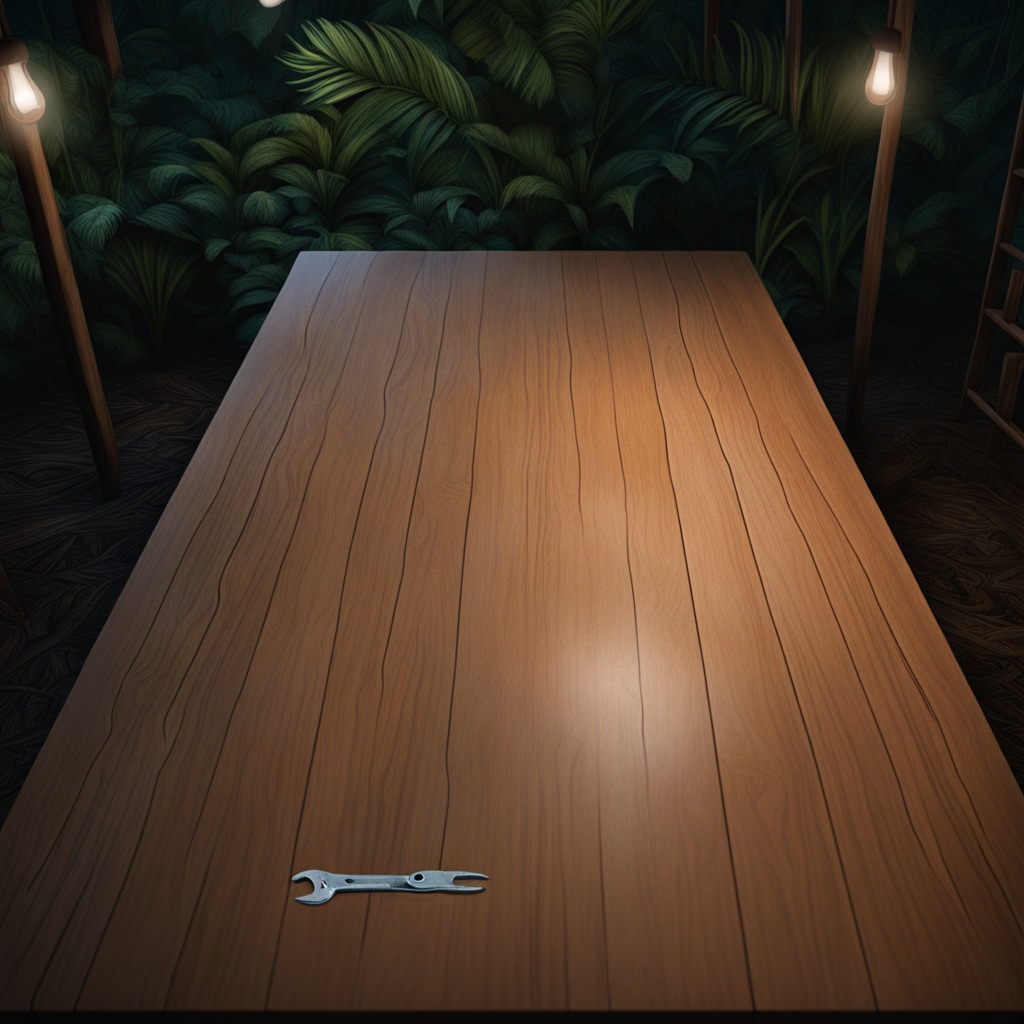
An wrench lies on a wooden table inside a jungle field workshop tent at night.